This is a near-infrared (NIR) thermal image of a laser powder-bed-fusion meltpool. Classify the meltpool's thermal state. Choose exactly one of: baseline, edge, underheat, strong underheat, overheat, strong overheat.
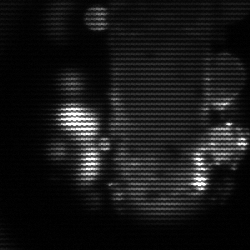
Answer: strong underheat